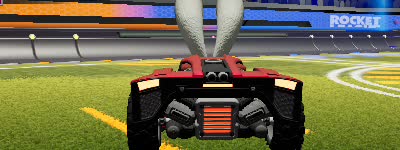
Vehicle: breakout